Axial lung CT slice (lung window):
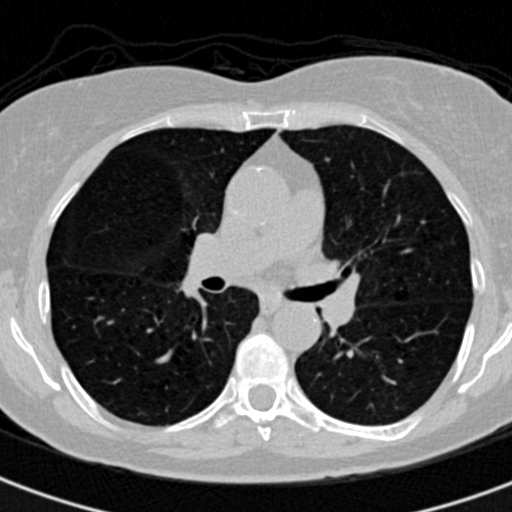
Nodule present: no